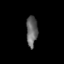
Tissue: skin
Cell type: Epithelial cells
Senescence score: 0.2832
Nuclear area (px): 333
Mean DAPI intensity: 100.535